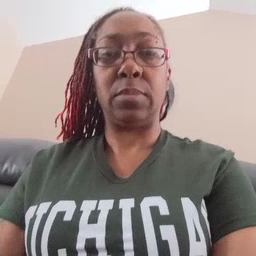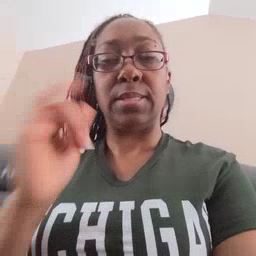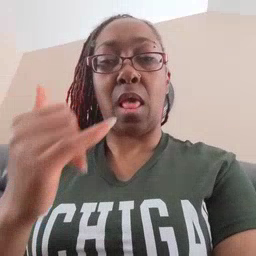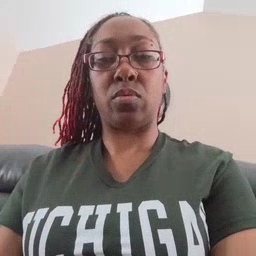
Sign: yellow